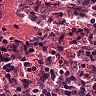
Metastatic tissue present: no